Field crop: maize
Growth stage: 2
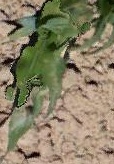
Species: maize